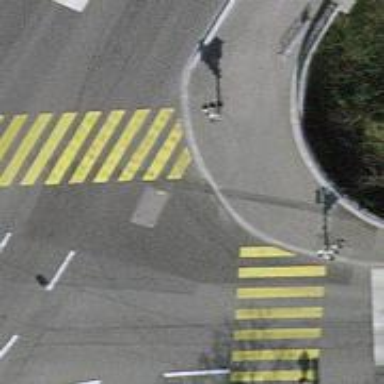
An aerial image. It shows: Kerb barrier.